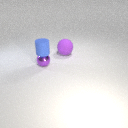
small purple metal sphere to the left of large purple rubber sphere